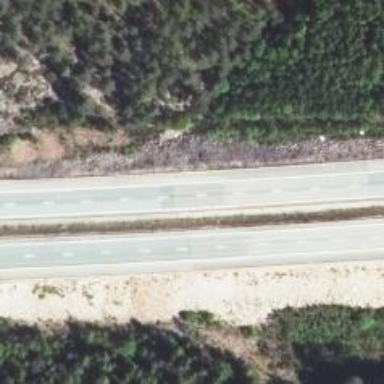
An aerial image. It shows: Asphalt motorway.